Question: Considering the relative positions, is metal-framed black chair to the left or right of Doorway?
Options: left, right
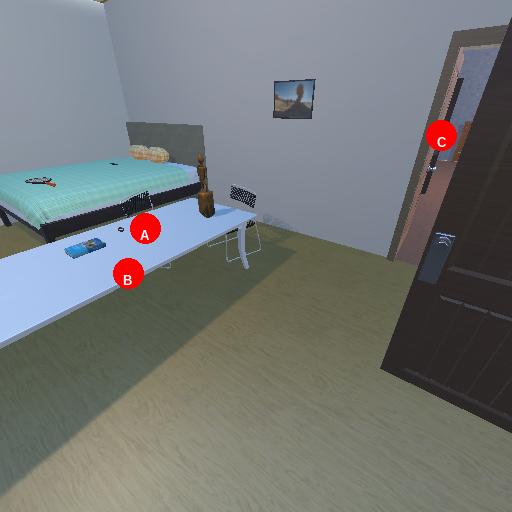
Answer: left